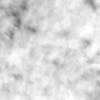
Label: no_change